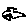
Label: car